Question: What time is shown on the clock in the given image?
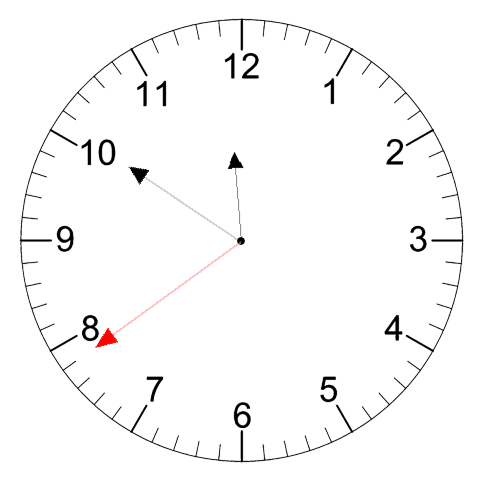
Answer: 11:50:39